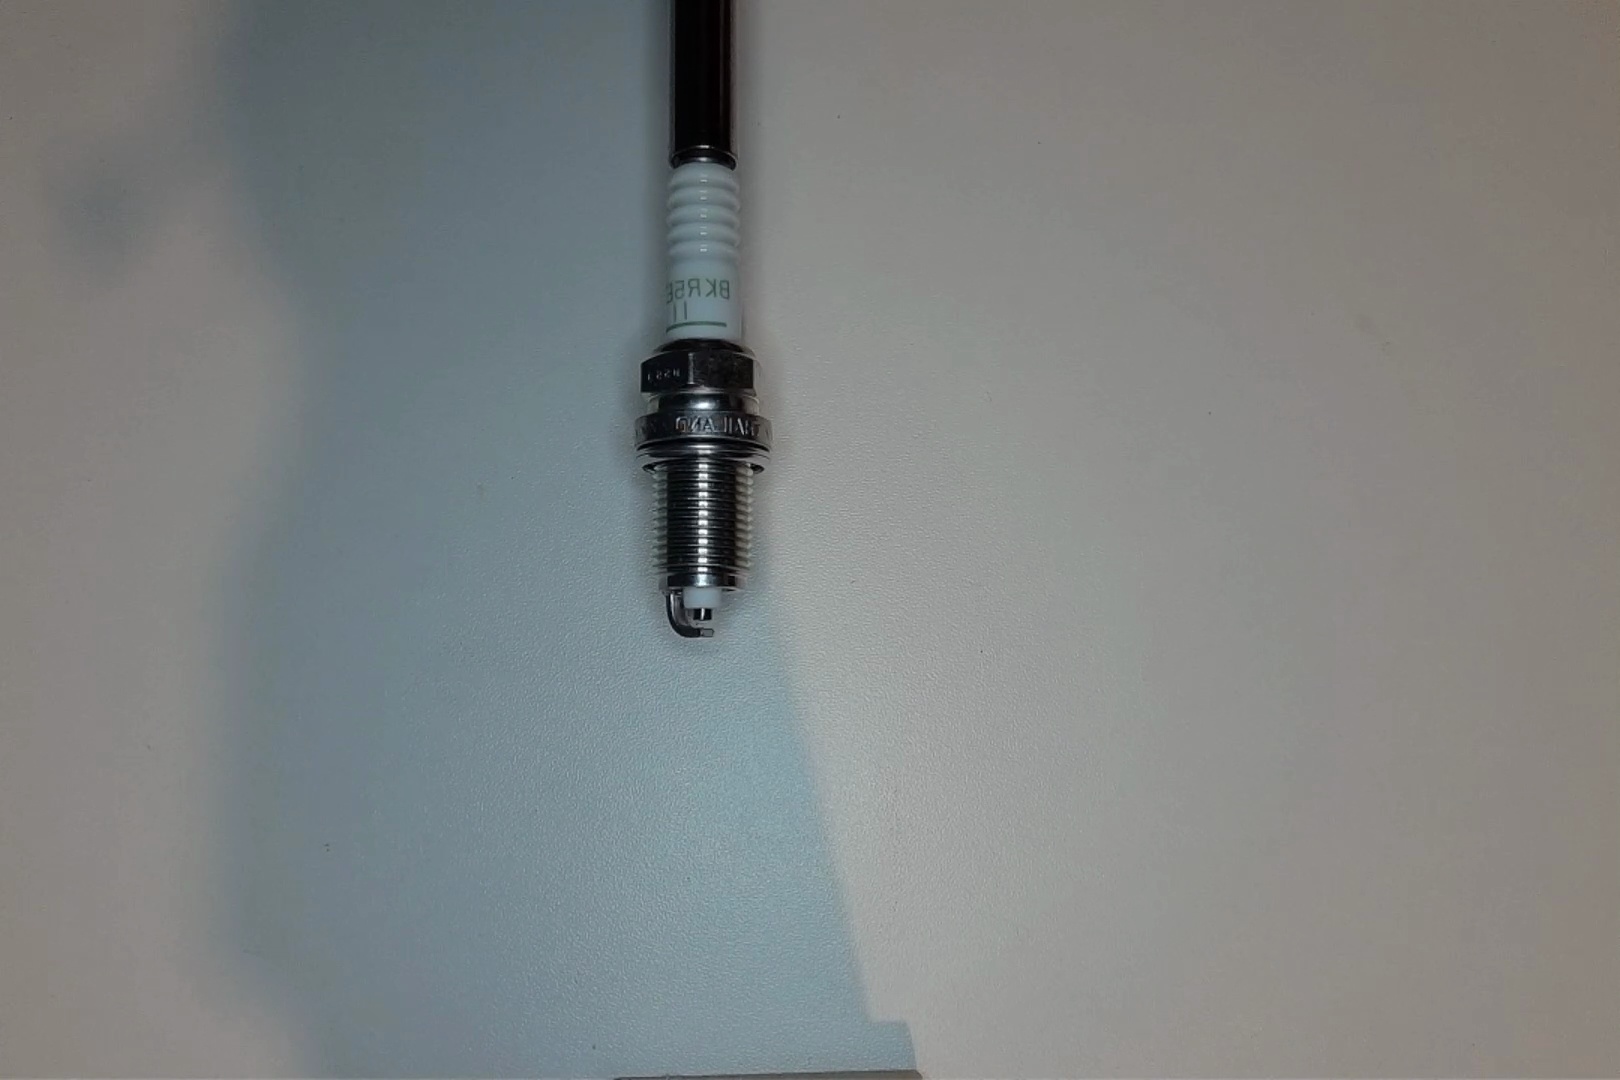
Label: no anomaly